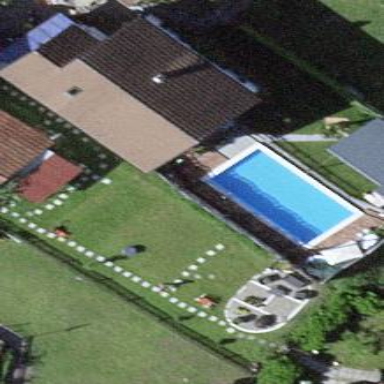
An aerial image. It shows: Swimming pool located in leisure land.